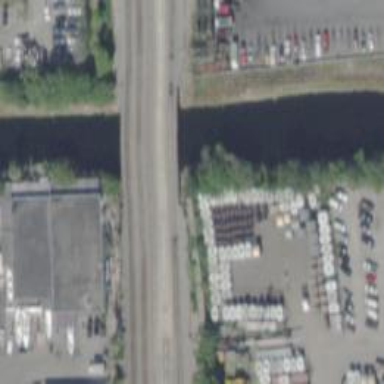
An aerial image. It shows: Railway bridge leading to railway yard.